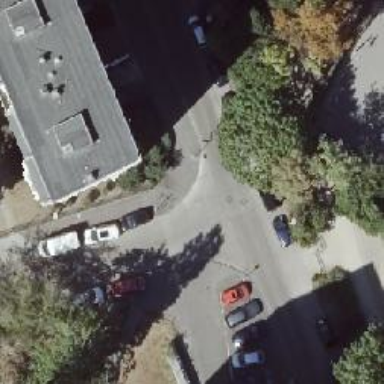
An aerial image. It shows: Residential road with parallel parking. The road surface is concrete with asphalt sidewalks on both sides. Some cars are parked with one side half on the kerb.